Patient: sex M, age 85
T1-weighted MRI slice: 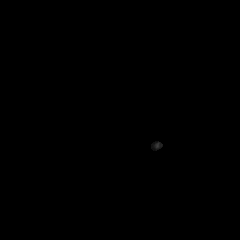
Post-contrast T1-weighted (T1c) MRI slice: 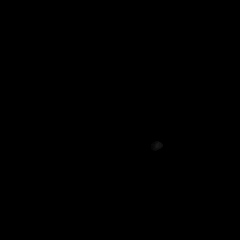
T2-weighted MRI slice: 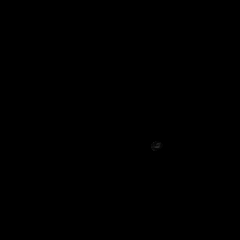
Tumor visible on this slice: no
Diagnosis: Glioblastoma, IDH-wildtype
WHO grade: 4